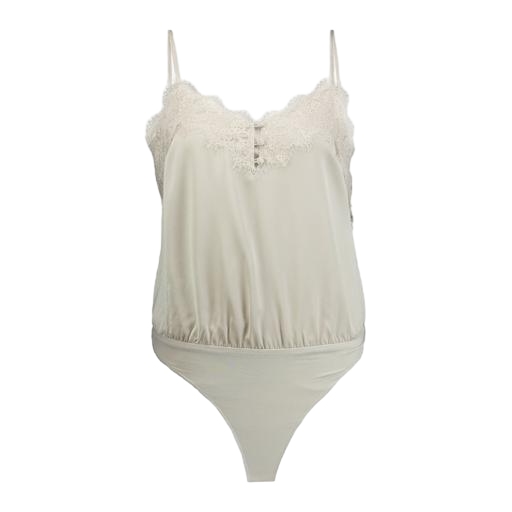
beige ezra busty cami, beige joan cami, beige tank, white background